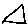
Label: triangle